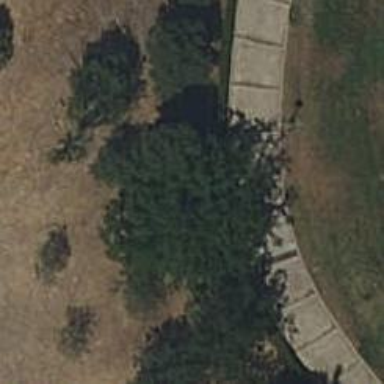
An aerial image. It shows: Steps with asphalt surface.